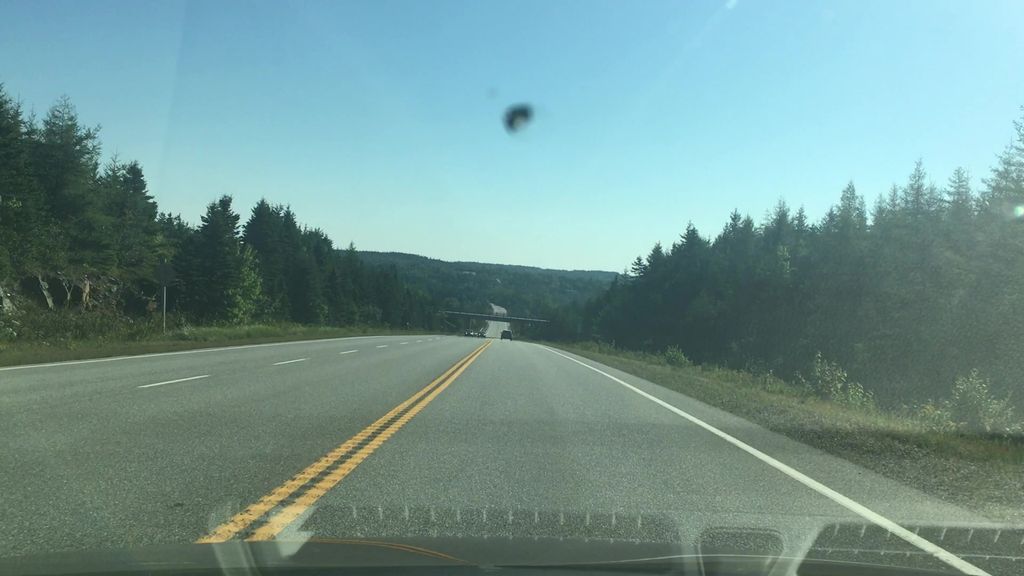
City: halifax